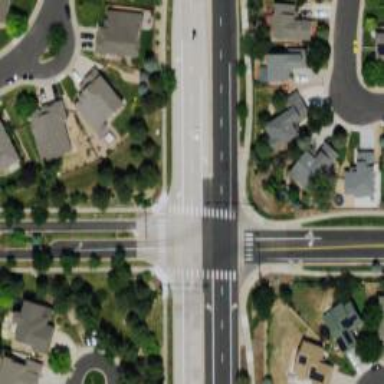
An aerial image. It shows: Marked road crossing.